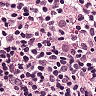
Metastatic tissue present: no